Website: macys
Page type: billing-address
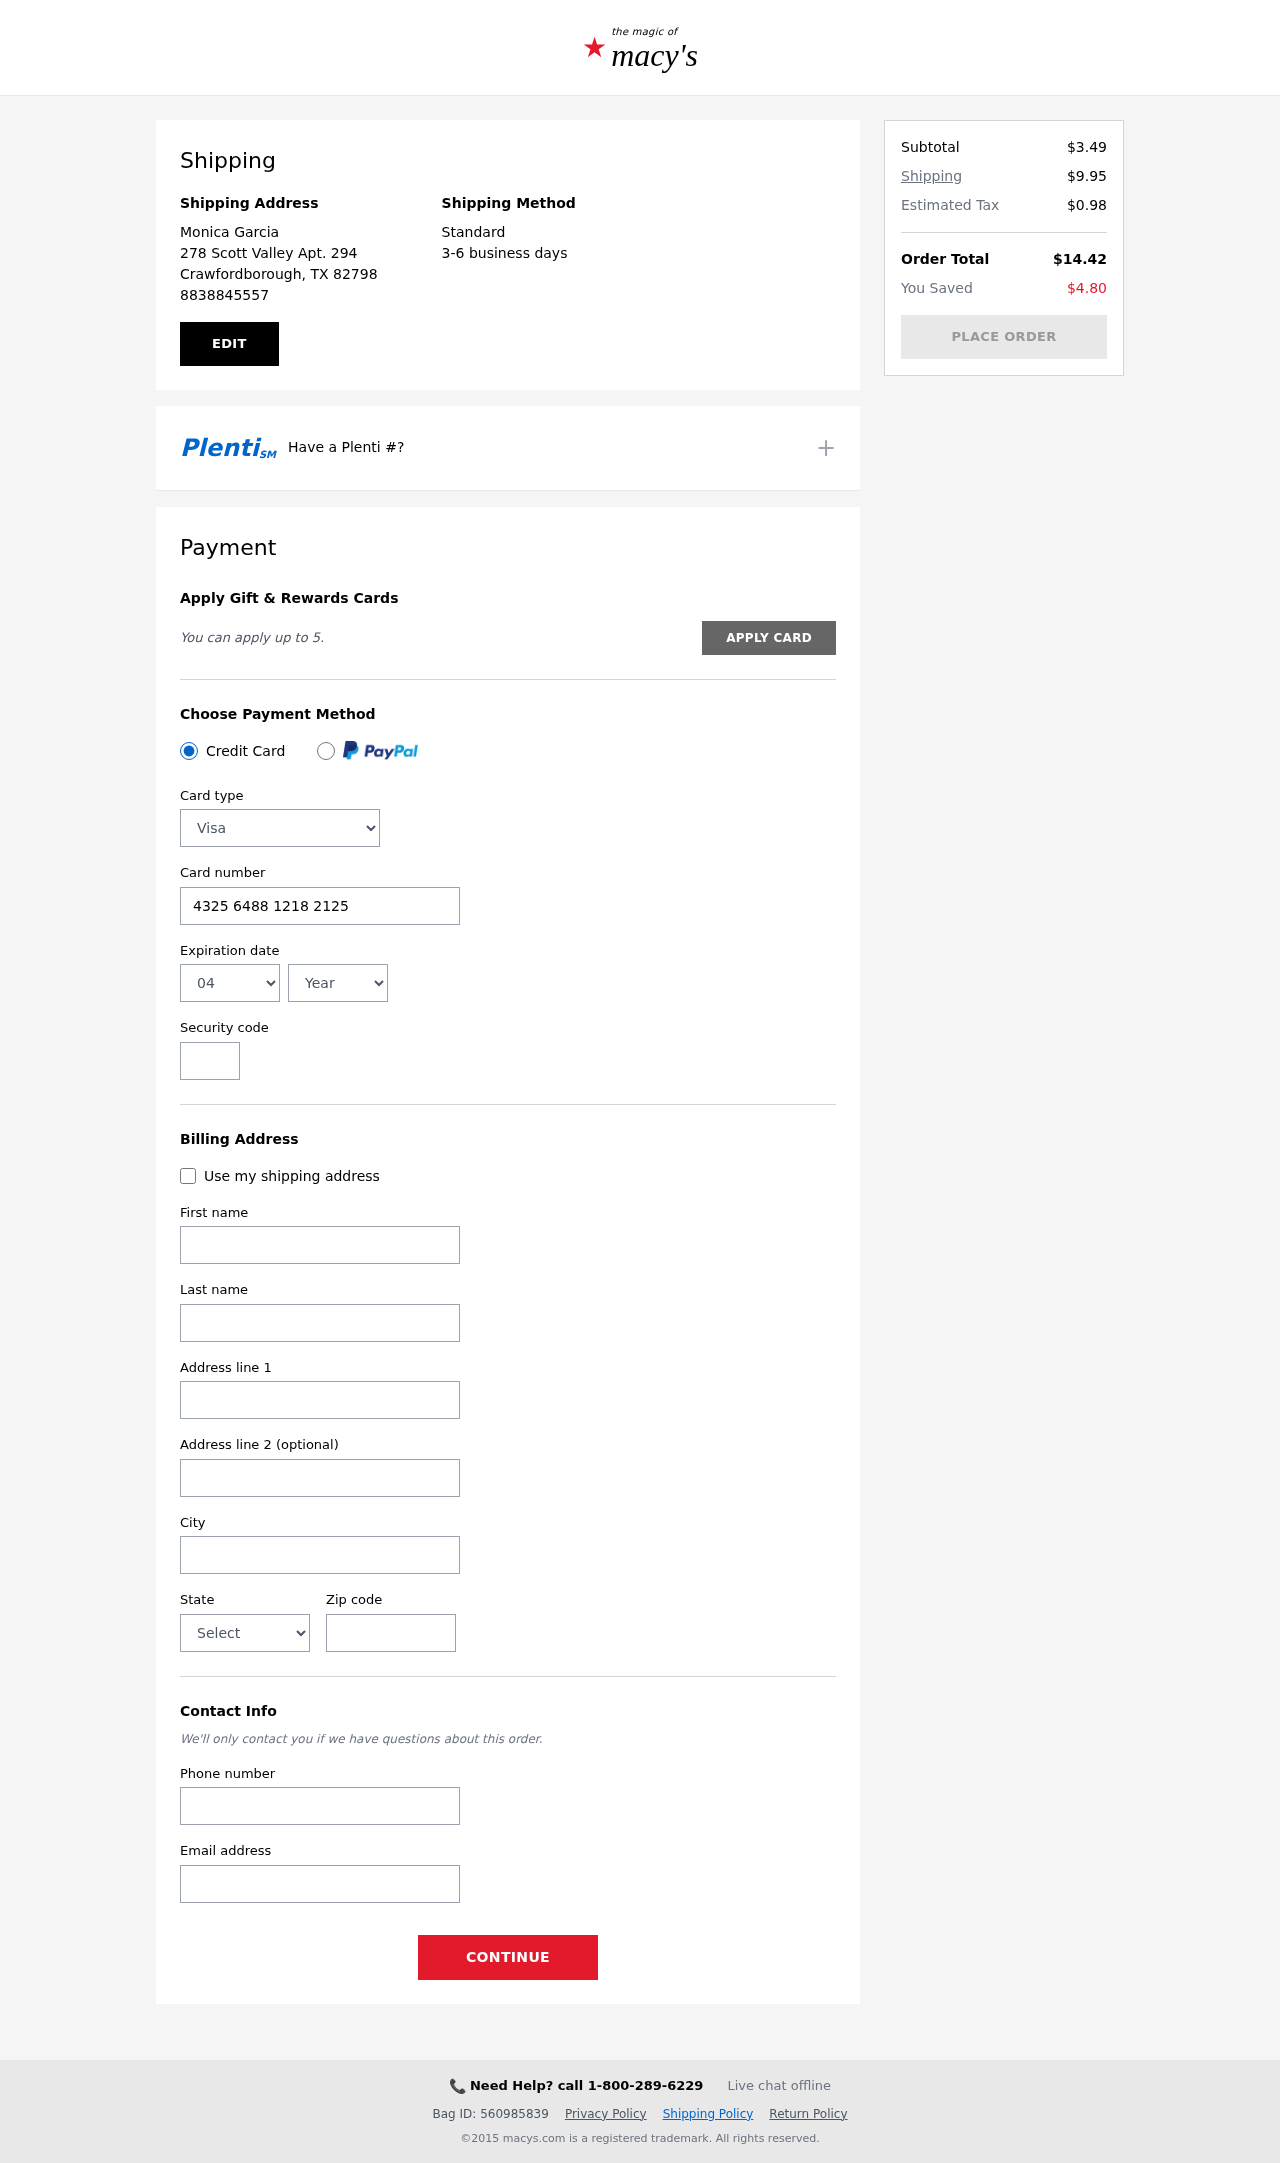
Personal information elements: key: PII_CARD_CVV
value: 024
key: PII_CARD_EXPIRY_MONTH
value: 04
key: PII_CARD_EXPIRY_YEAR
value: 28
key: PII_CARD_NUMBER
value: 4325 6488 1218 2125
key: PII_CARD_TYPE
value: Visa
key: PII_CITY
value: Crawfordborough
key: PII_CITY_STATE_ZIP
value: Crawfordborough, TX 82798
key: PII_EMAIL
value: monicagarcia@yahoo.com
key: PII_FIRSTNAME
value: Monica
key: PII_FULLNAME
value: Monica Garcia
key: PII_LASTNAME
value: Garcia
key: PII_PHONE
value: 8838845557
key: PII_POSTCODE
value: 82798
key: PII_STATE
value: Texas
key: PII_STREET
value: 278 Scott Valley Apt. 294
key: PII_STREET2
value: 7606 Martinez Court
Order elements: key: ORDER_SUBTOTAL
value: $3.49
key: ORDER_SHIPPING_COST
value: $9.95
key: ORDER_TAX
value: $0.98
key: ORDER_TOTAL
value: $14.42
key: ORDER_SAVINGS
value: $4.80